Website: apple
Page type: payment
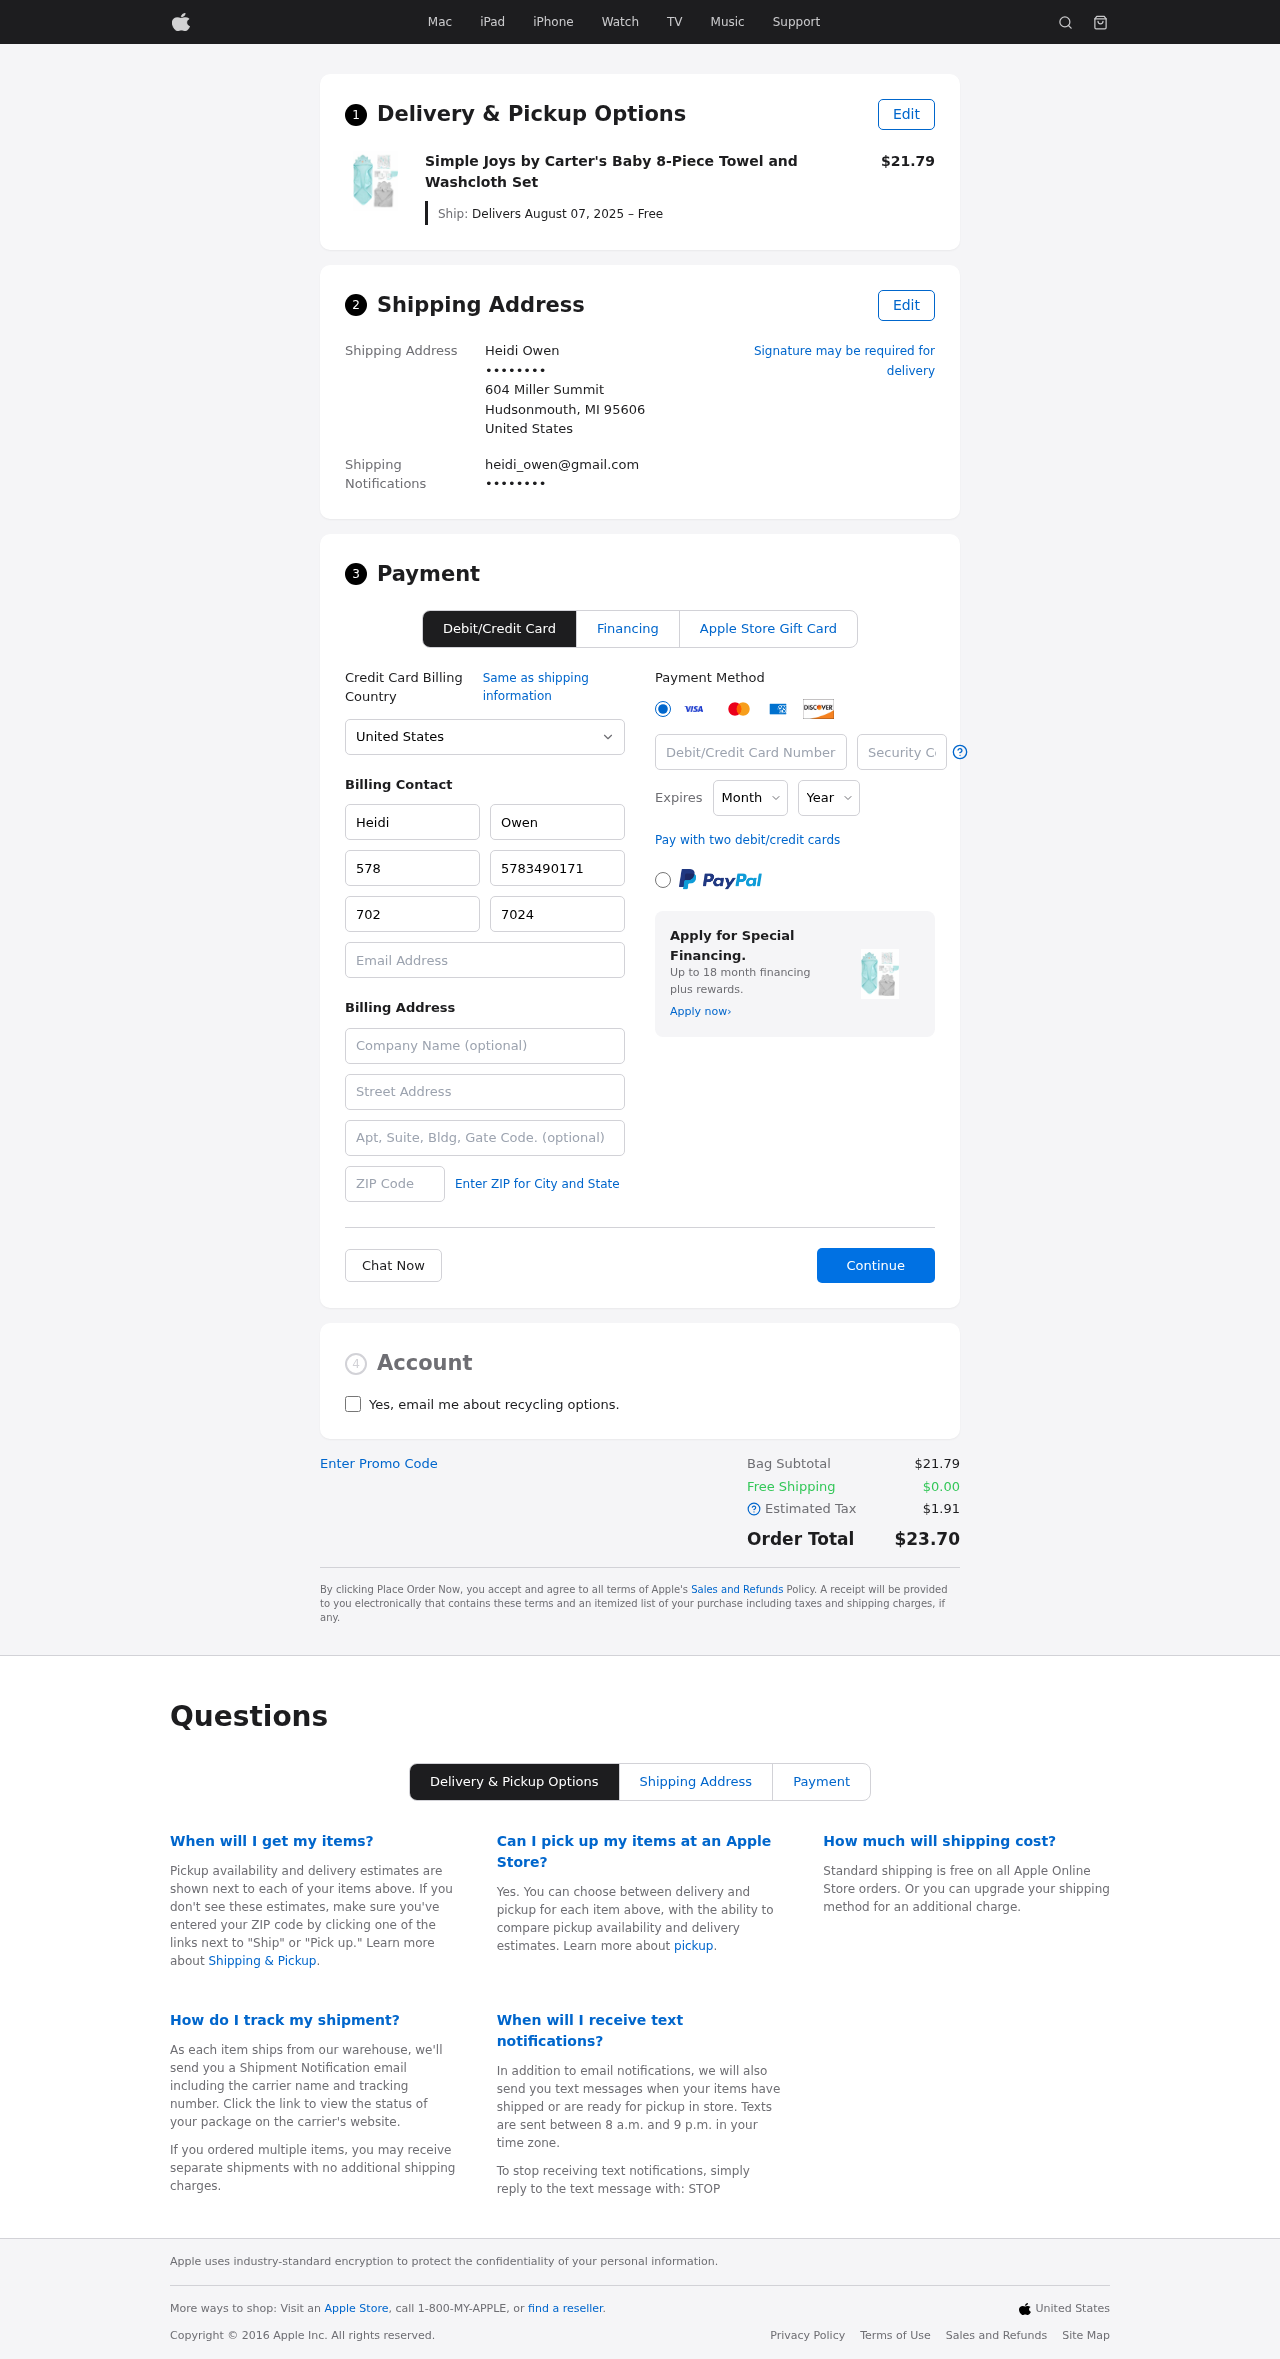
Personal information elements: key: PII_CARD_CVV
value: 626
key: PII_CARD_EXPIRY_MONTH
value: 10
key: PII_CARD_EXPIRY_YEAR
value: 27
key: PII_CARD_NUMBER
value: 2224 1747 5129 8562
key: PII_CITY_STATE_ZIP
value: Hudsonmouth, MI 95606
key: PII_COMPANY
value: Thomas and Sons
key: PII_COUNTRY
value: United States
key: PII_EMAIL
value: heidi_owen@gmail.com
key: PII_EMAIL2
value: heidi_owen@gmail.com
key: PII_FIRSTNAME
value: Heidi
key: PII_FULLNAME
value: Heidi Owen
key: PII_LASTNAME
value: Owen
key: PII_PHONE3
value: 5783490171
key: PII_PHONE_ALT
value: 7024263746
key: PII_PHONE_ALT_AREA
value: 702
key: PII_PHONE_AREA
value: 578
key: PII_SECURITY_CODE
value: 45255
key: PII_STREET
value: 604 Miller Summit
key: PII_PHONE
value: ••••••••
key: PII_PHONE2
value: ••••••••
Product elements: key: PRODUCT1_NAME
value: Simple Joys by Carter's Baby 8-Piece Towel and Washcloth Set
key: PRODUCT1_PRICE
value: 21.79
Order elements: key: ORDER_DELIVERY_DATE
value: Delivers August 07, 2025 – Free
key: ORDER_SUBTOTAL
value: $21.79
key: ORDER_SHIPPING_COST
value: $0.00
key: ORDER_TAX
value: $1.91
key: ORDER_TOTAL
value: $23.70